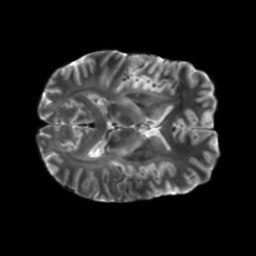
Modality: T2w
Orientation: axial
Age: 25
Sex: female
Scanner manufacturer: siemens
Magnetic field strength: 6.98 T
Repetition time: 7.776 s
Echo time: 0.076 s